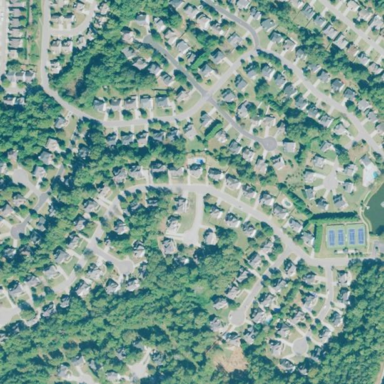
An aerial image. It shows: Single-family residential area in neighborhood setting.